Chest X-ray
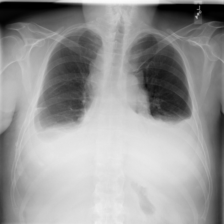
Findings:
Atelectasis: negative
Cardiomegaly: negative
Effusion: negative
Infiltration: negative
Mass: negative
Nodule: negative
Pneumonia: negative
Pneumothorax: negative
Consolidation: negative
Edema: negative
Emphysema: negative
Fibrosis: negative
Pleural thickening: negative
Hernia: negative